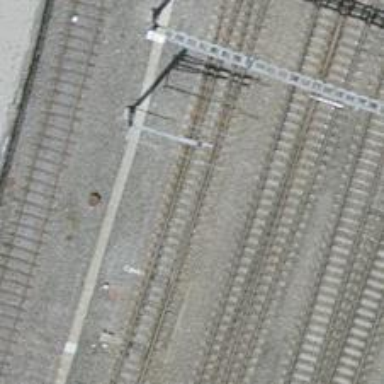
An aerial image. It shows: Railway switch.